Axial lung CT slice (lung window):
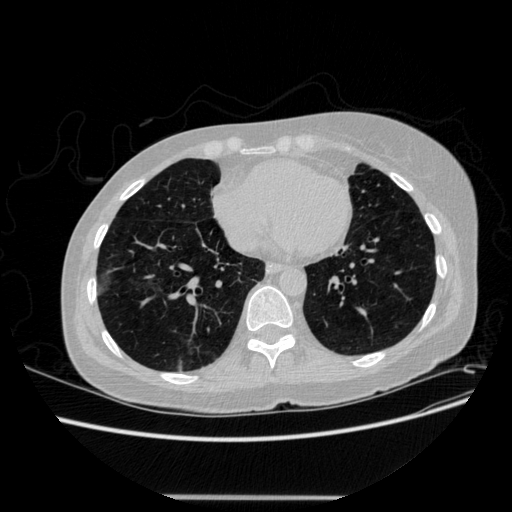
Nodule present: no